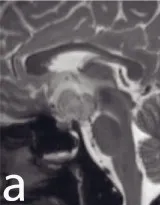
Sagittal T2-WI.
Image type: radiology (mri)